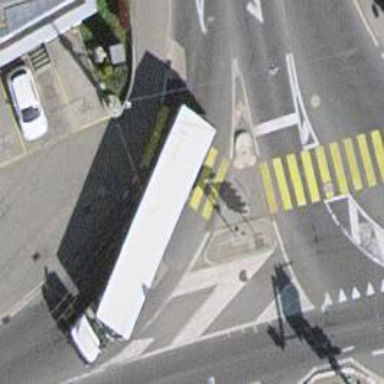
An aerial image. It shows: Marked crossing with zebra crossing. There is island at the crossing.